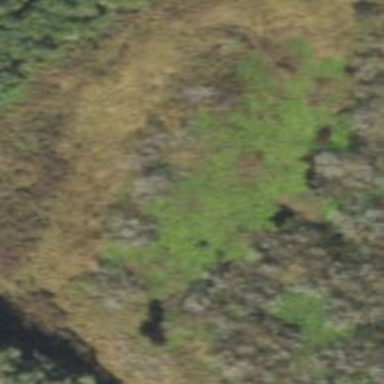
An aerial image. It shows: Marshy wetland area.